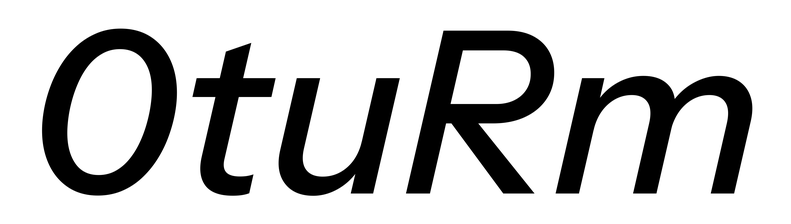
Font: InstrumentSans-Italic_Medium_Italic